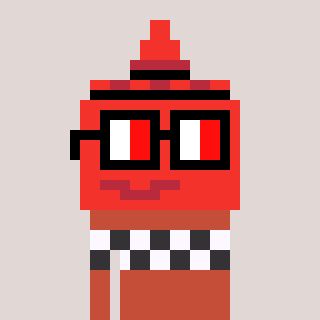
a pixel art character with square glasses with black frames and red eyes, a ketchup-shaped head and a rust-colored body on a warm background